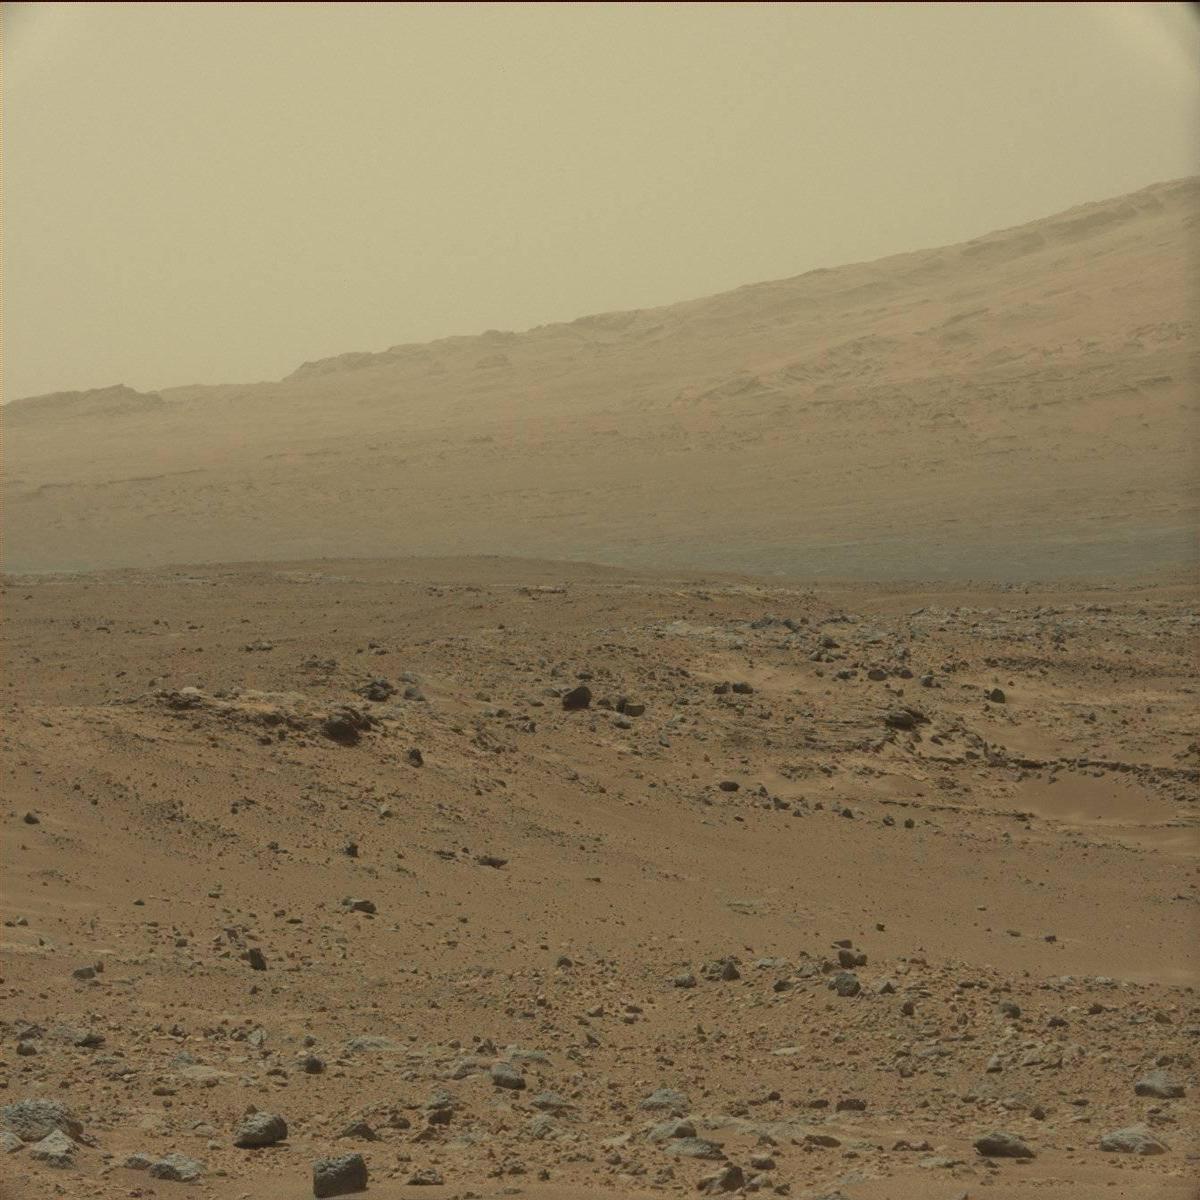
Terrain classes present: Bedrock, Ridge, Rock, Sand / Soil, Sky